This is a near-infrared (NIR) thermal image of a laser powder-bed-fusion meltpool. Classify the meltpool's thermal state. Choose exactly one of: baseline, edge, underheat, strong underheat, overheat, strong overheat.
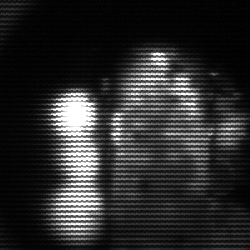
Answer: strong underheat